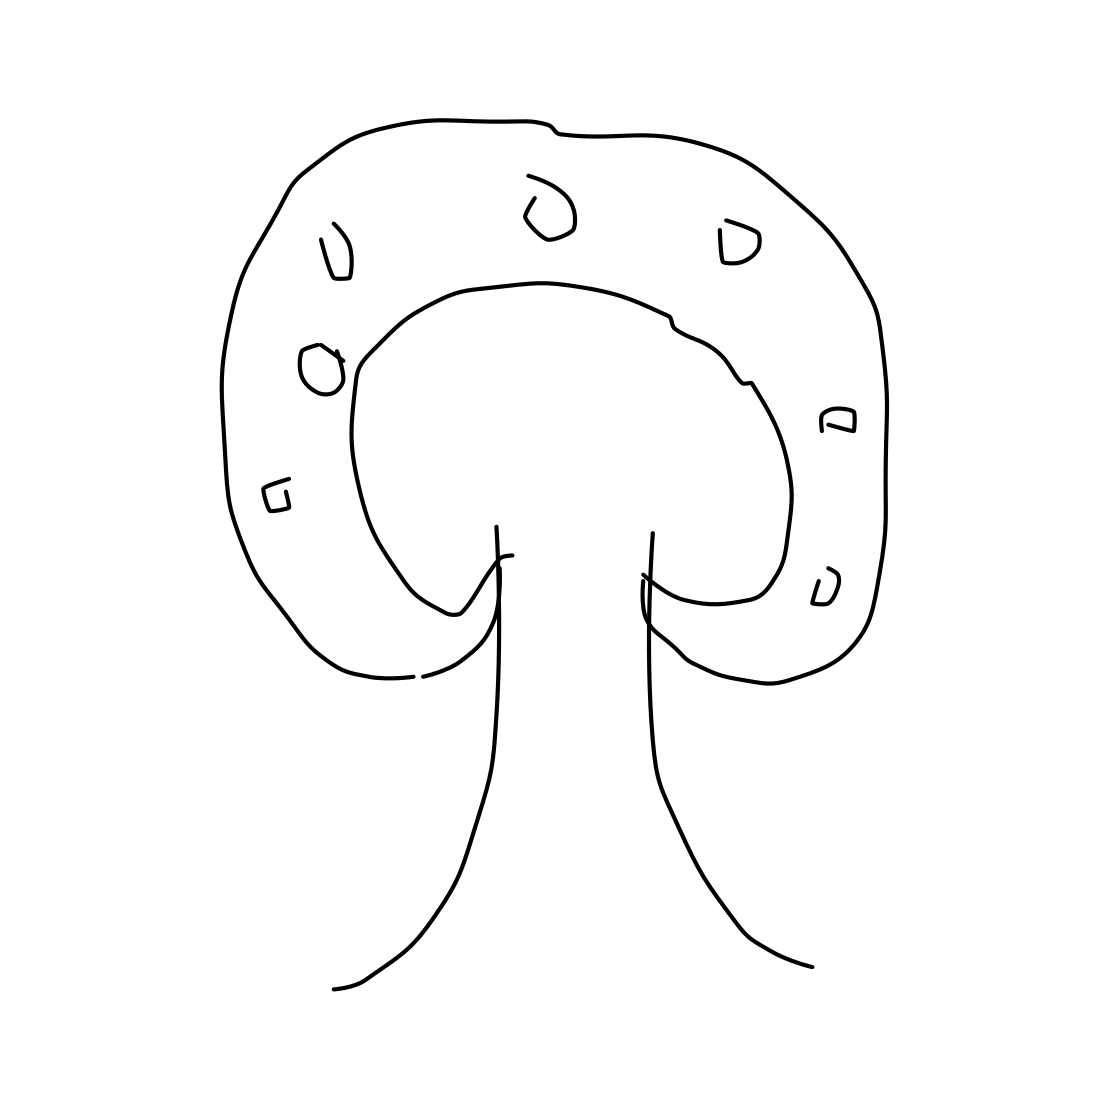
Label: mushroom